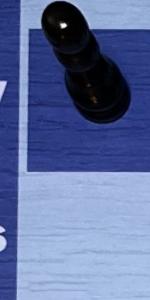
Label: Empty